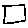
Label: square